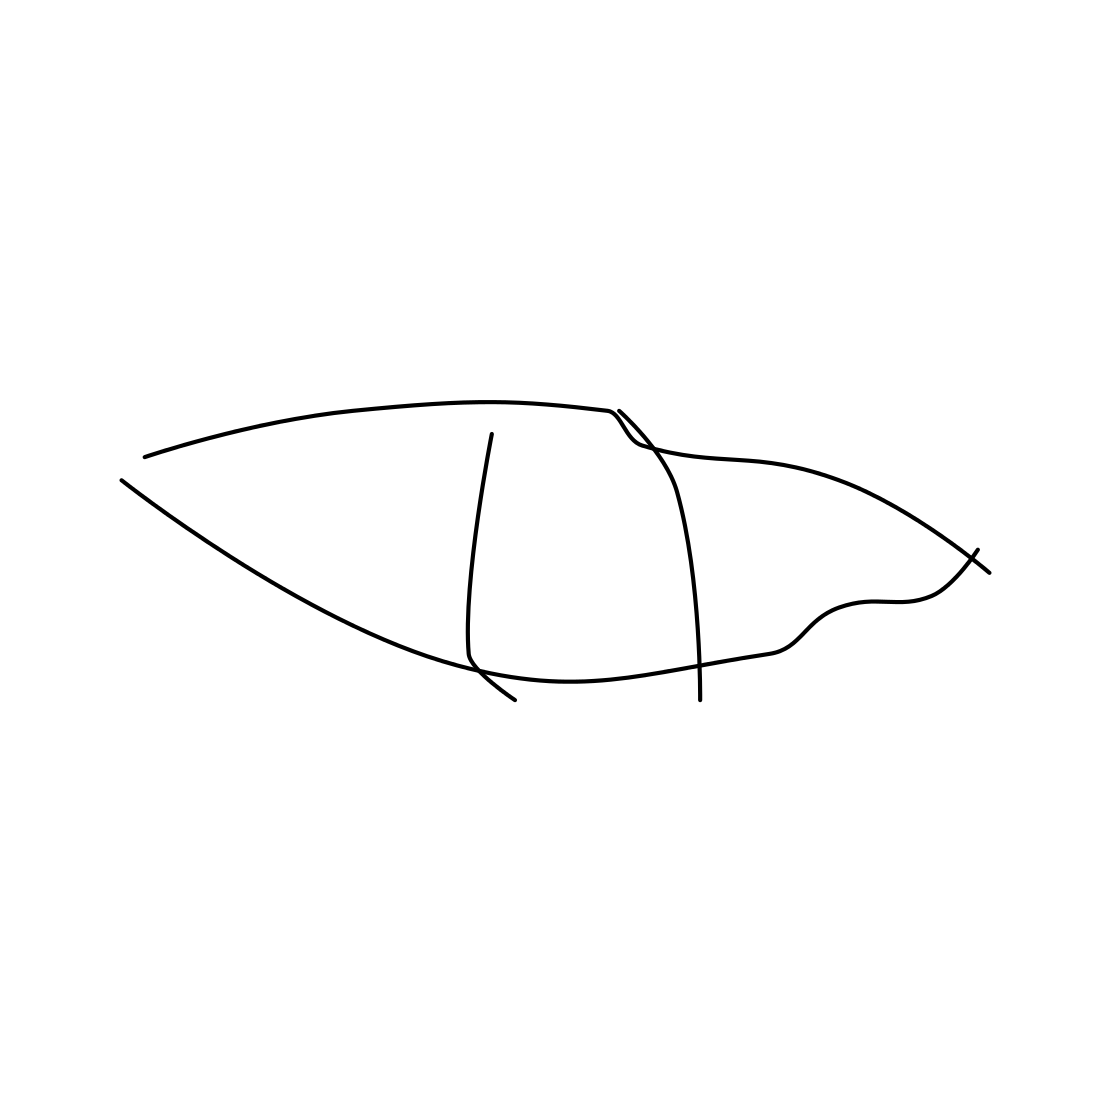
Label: eye